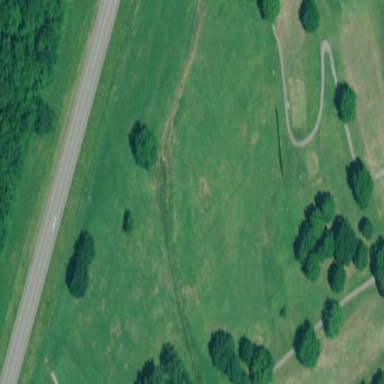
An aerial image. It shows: Grassy area designated for driving range golf.